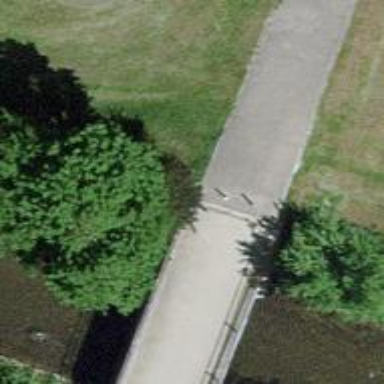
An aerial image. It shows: Bollard barrier.